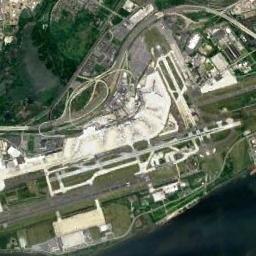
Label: airport